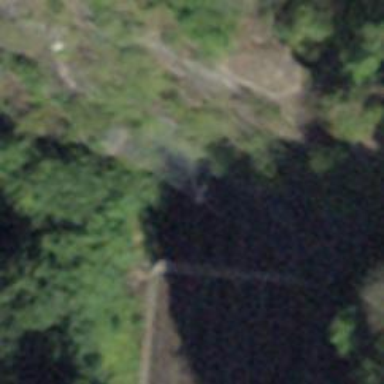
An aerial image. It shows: Railway tunnel with overhead electrified contact lines.